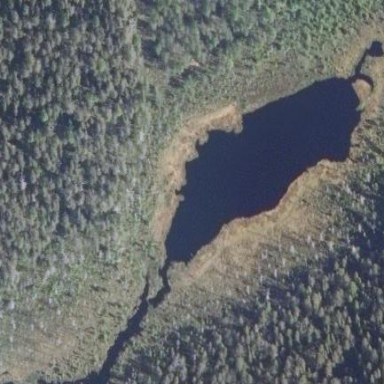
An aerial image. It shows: Serene lake surrounded by nature.